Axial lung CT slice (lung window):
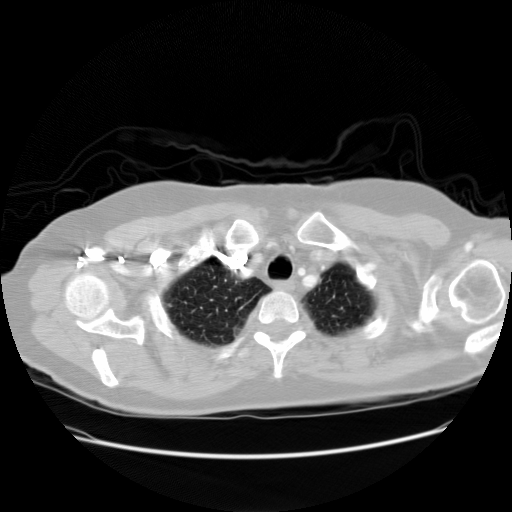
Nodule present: no